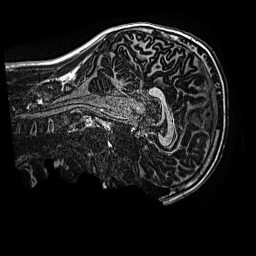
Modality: MP2RAGE
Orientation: sagittal
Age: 13
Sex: male
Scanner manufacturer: siemens
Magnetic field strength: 3 T
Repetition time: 4 s
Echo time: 0.00299 s